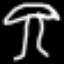
Label: mushroom